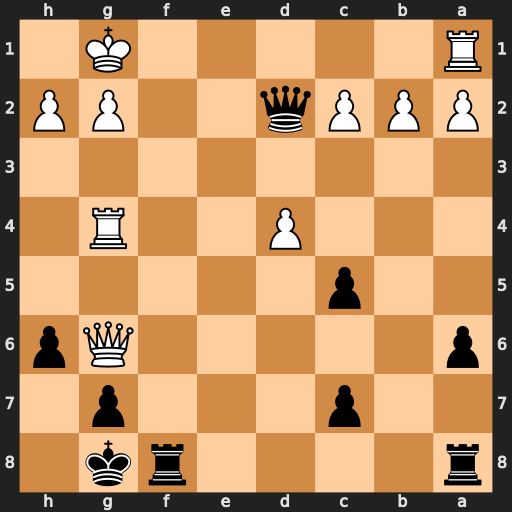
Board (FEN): r4rk1/2p3p1/p5Qp/2p5/3P2R1/8/PPPq2PP/R5K1
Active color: b
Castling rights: -
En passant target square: -
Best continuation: Qf2+ Kh1 Qf1+ Rxf1 Rxf1#